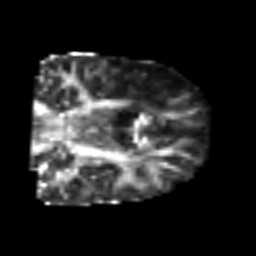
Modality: FA
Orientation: coronal
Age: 60
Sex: male
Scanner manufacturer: siemens
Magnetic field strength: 3 T
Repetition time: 6.1 s
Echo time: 0.101 s